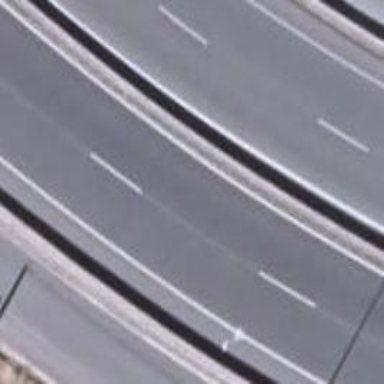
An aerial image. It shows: Asphalt road classified as trunk highway.